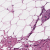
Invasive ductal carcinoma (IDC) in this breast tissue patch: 0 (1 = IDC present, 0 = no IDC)